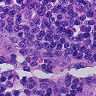
Metastatic tissue present: no